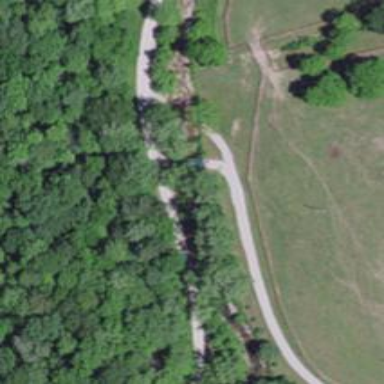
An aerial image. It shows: Covered bridge over service road.